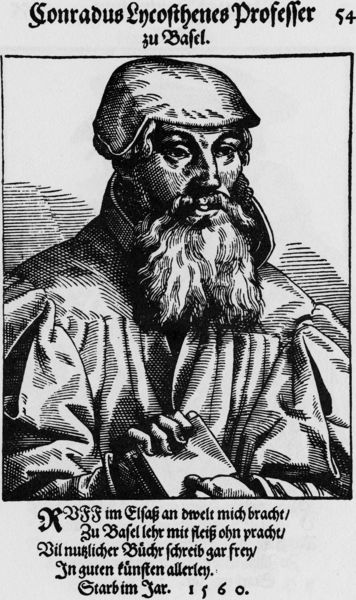
Titel: Bildnis des Conrad Lycosthenes
Künstler: Tobias Stimmer
Institution: (Seriendruck)
Schlagwörter: hand, mann, schatten, weiß, finger, grau, hut, licht, mund, nase, profil, schwarz, zeichnung, blick, haube, bart, kappe, mütze, schnurrbart, augen, falten, halten, kleidung, kragen, mensch, vollbart, ärmel, bildnis, hände, portrait, porträt, gewand, mantel, frontal, kontrast, holzschnitt, schrift, datierung, grafik, nahaufnahme, deutsch, faltenwurf, langweilig, zeigen, jahreszahl, name, buch, druck, schweiz, druckgrafik, schraffur, schraffuren, schwarz weiß, stich, titel, seite, text, buchstaben, gravur, schriftbild, gelehrter, dürer, kupferstich, basel, fraktur, druch, altdeutsch, beschriftet, professor, albrecht dürer, grabplatte, elsass, conradus, klamotten, konrad, 1560, 54, professer, text/bild, uasdruck